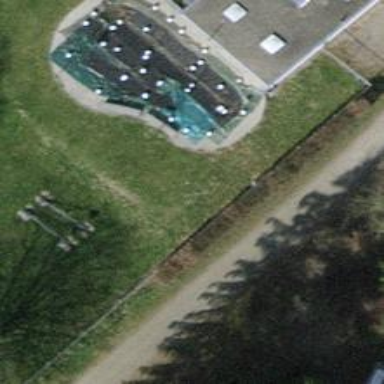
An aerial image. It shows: Swimming pool located in leisure land.